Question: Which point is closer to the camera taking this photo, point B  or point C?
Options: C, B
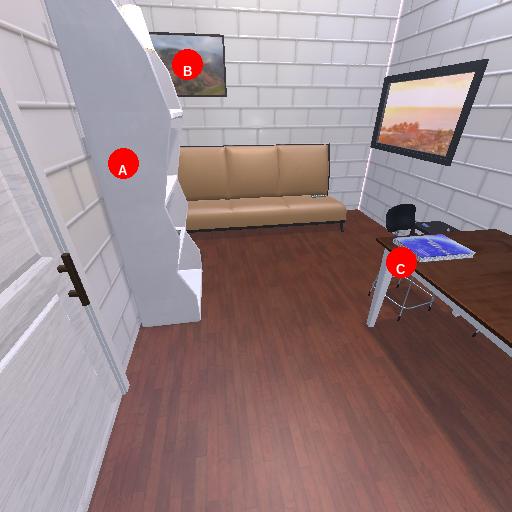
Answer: C